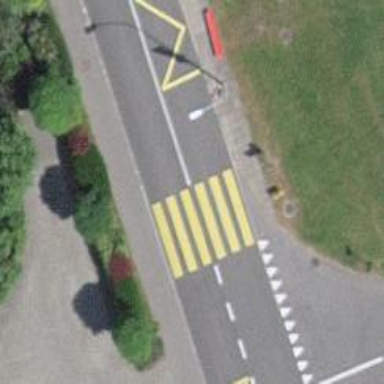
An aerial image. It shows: Uncontrolled zebra crossing with zebra markings.